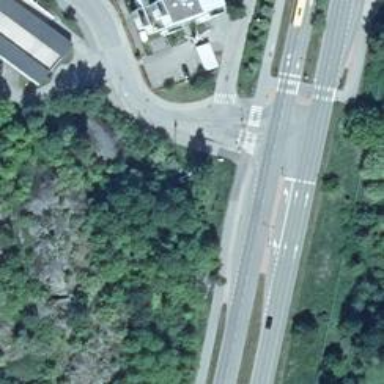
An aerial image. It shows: Asphalt cycleway with crossing.